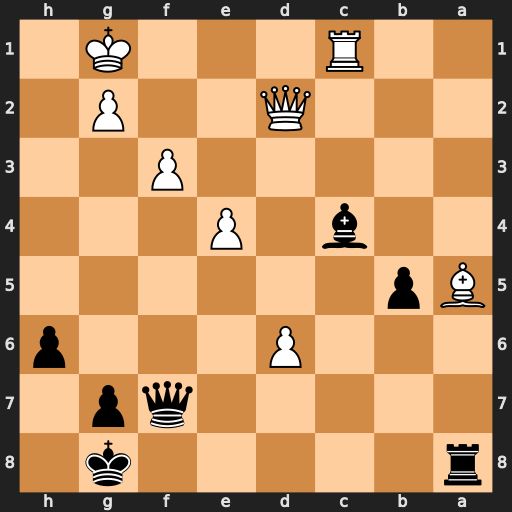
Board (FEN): r5k1/5qp1/3P3p/Bp6/2b1P3/5P2/3Q2P1/2R3K1
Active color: b
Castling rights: -
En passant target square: -
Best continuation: Qa7+ Kh1 Qxa5